Question:
I have the following problem, described in the image above.
Actually sometimes when I use my script the "OK" button shows, and not at other times when I use the script. If I make the window bigger myself, using my mouse it will then show up (It was previously hidden because the window was to small). I don't understand why and I couldn't find anything really helpful on the internet. (Changing stuff like the value of 'padx' and 'pady' didn't work.)
There has to be a parameter to adjust the general window size but I can't find it.
My second problem is that if the strings are long as in the example; a scroll bar to scroll from left to right will show. I would like to show the full strings. I also don't know how to fix that, sadly.
Is there something to do about it?
My code is the following:
'noms_var_manif' is a character vector
'''
win2 <- tktoplevel()
tkgrid(tk2label(win2, text = "Veuillez selectionner les variables appartenant a ce bloc",
wraplength = 200, justify = "left"),
padx = 10, pady = c(15, 5), sticky = "w", columnspan = 2)
# Note that 'selection' uses indices starting at 1, like R and not Tcl/Tk!
win2$env$lst <- tk2listbox(win2,values=noms_var_manif, height = 10, selectmode = "extended")
tkgrid(win2$env$lst, padx = 100, pady = c(10, 20), sticky = "ew", columnspan = 2)
onOK <- function() {
select_var_bloc<- noms_var_manif[as.numeric(tkcurselection(win2$env$lst)) + 1]
tkdestroy(win2)
if (!length(select_var_bloc)) {
msg <- "Il n'y a donc aucune variable dans ce bloc?"
} else {
msg <- paste0("Vous avez choisi les variables suivantes: ",
paste(select_var_bloc, collapse = ", "))
}
tkmessageBox(message = msg)
win2$env$select_var_bloc= select_var_bloc
tkdestroy(win2)
}
win2$env$butOK <-tk2button(win2, text = "OK ", width = -6, command = onOK)
tkgrid(win2$env$butOK, padx = 10, pady = c(10, 15))
tkwait.window(win2)
select_var_bloc=win2$env$select_var_bloc
'''
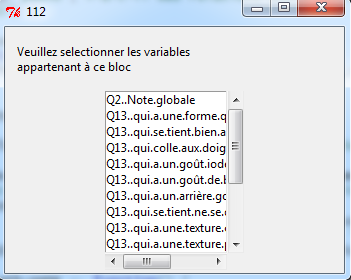
Answer: What you want to do is (1) fix the height and width of the the listbox, and
(2) fix the height and width of the window so that it is big enough to allow the OK button to always show. You can also fix the window so that it cannot be resized.